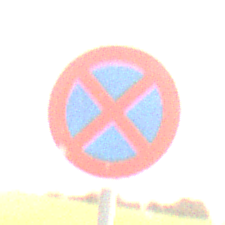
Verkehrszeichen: AbsolutesHalteverbot
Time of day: SunriseSunset
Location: Outdoor (Nature)
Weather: PartlyCloudy
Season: NotSpecified
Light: Natural